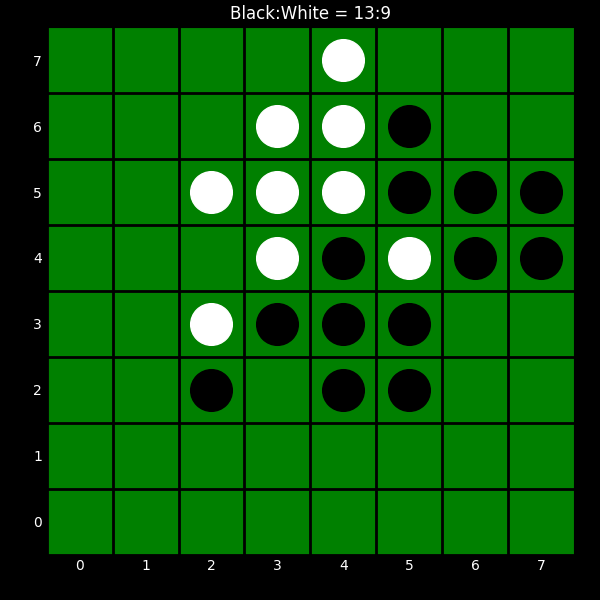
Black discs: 13
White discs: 9